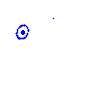
Particle: pion